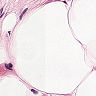
Metastatic tissue present: no